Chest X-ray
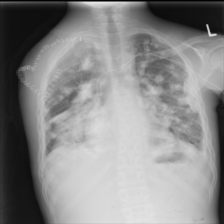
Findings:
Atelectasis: negative
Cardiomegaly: negative
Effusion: negative
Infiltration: negative
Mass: positive
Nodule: negative
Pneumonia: negative
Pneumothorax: negative
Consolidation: negative
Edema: negative
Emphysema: negative
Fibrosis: negative
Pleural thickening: negative
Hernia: negative